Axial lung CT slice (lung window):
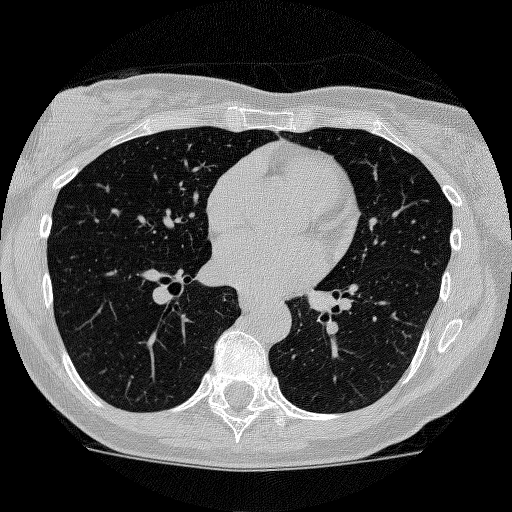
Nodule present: no